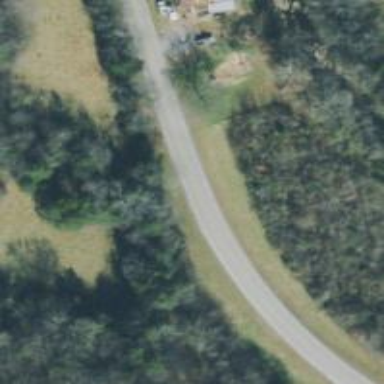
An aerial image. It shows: Secondary road.